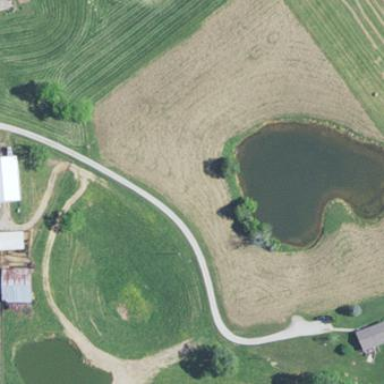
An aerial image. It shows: Peaceful pond surrounded by nature.